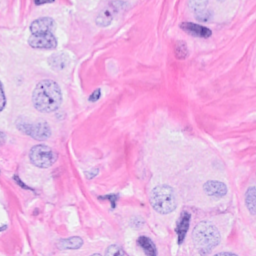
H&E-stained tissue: Breast